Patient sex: F
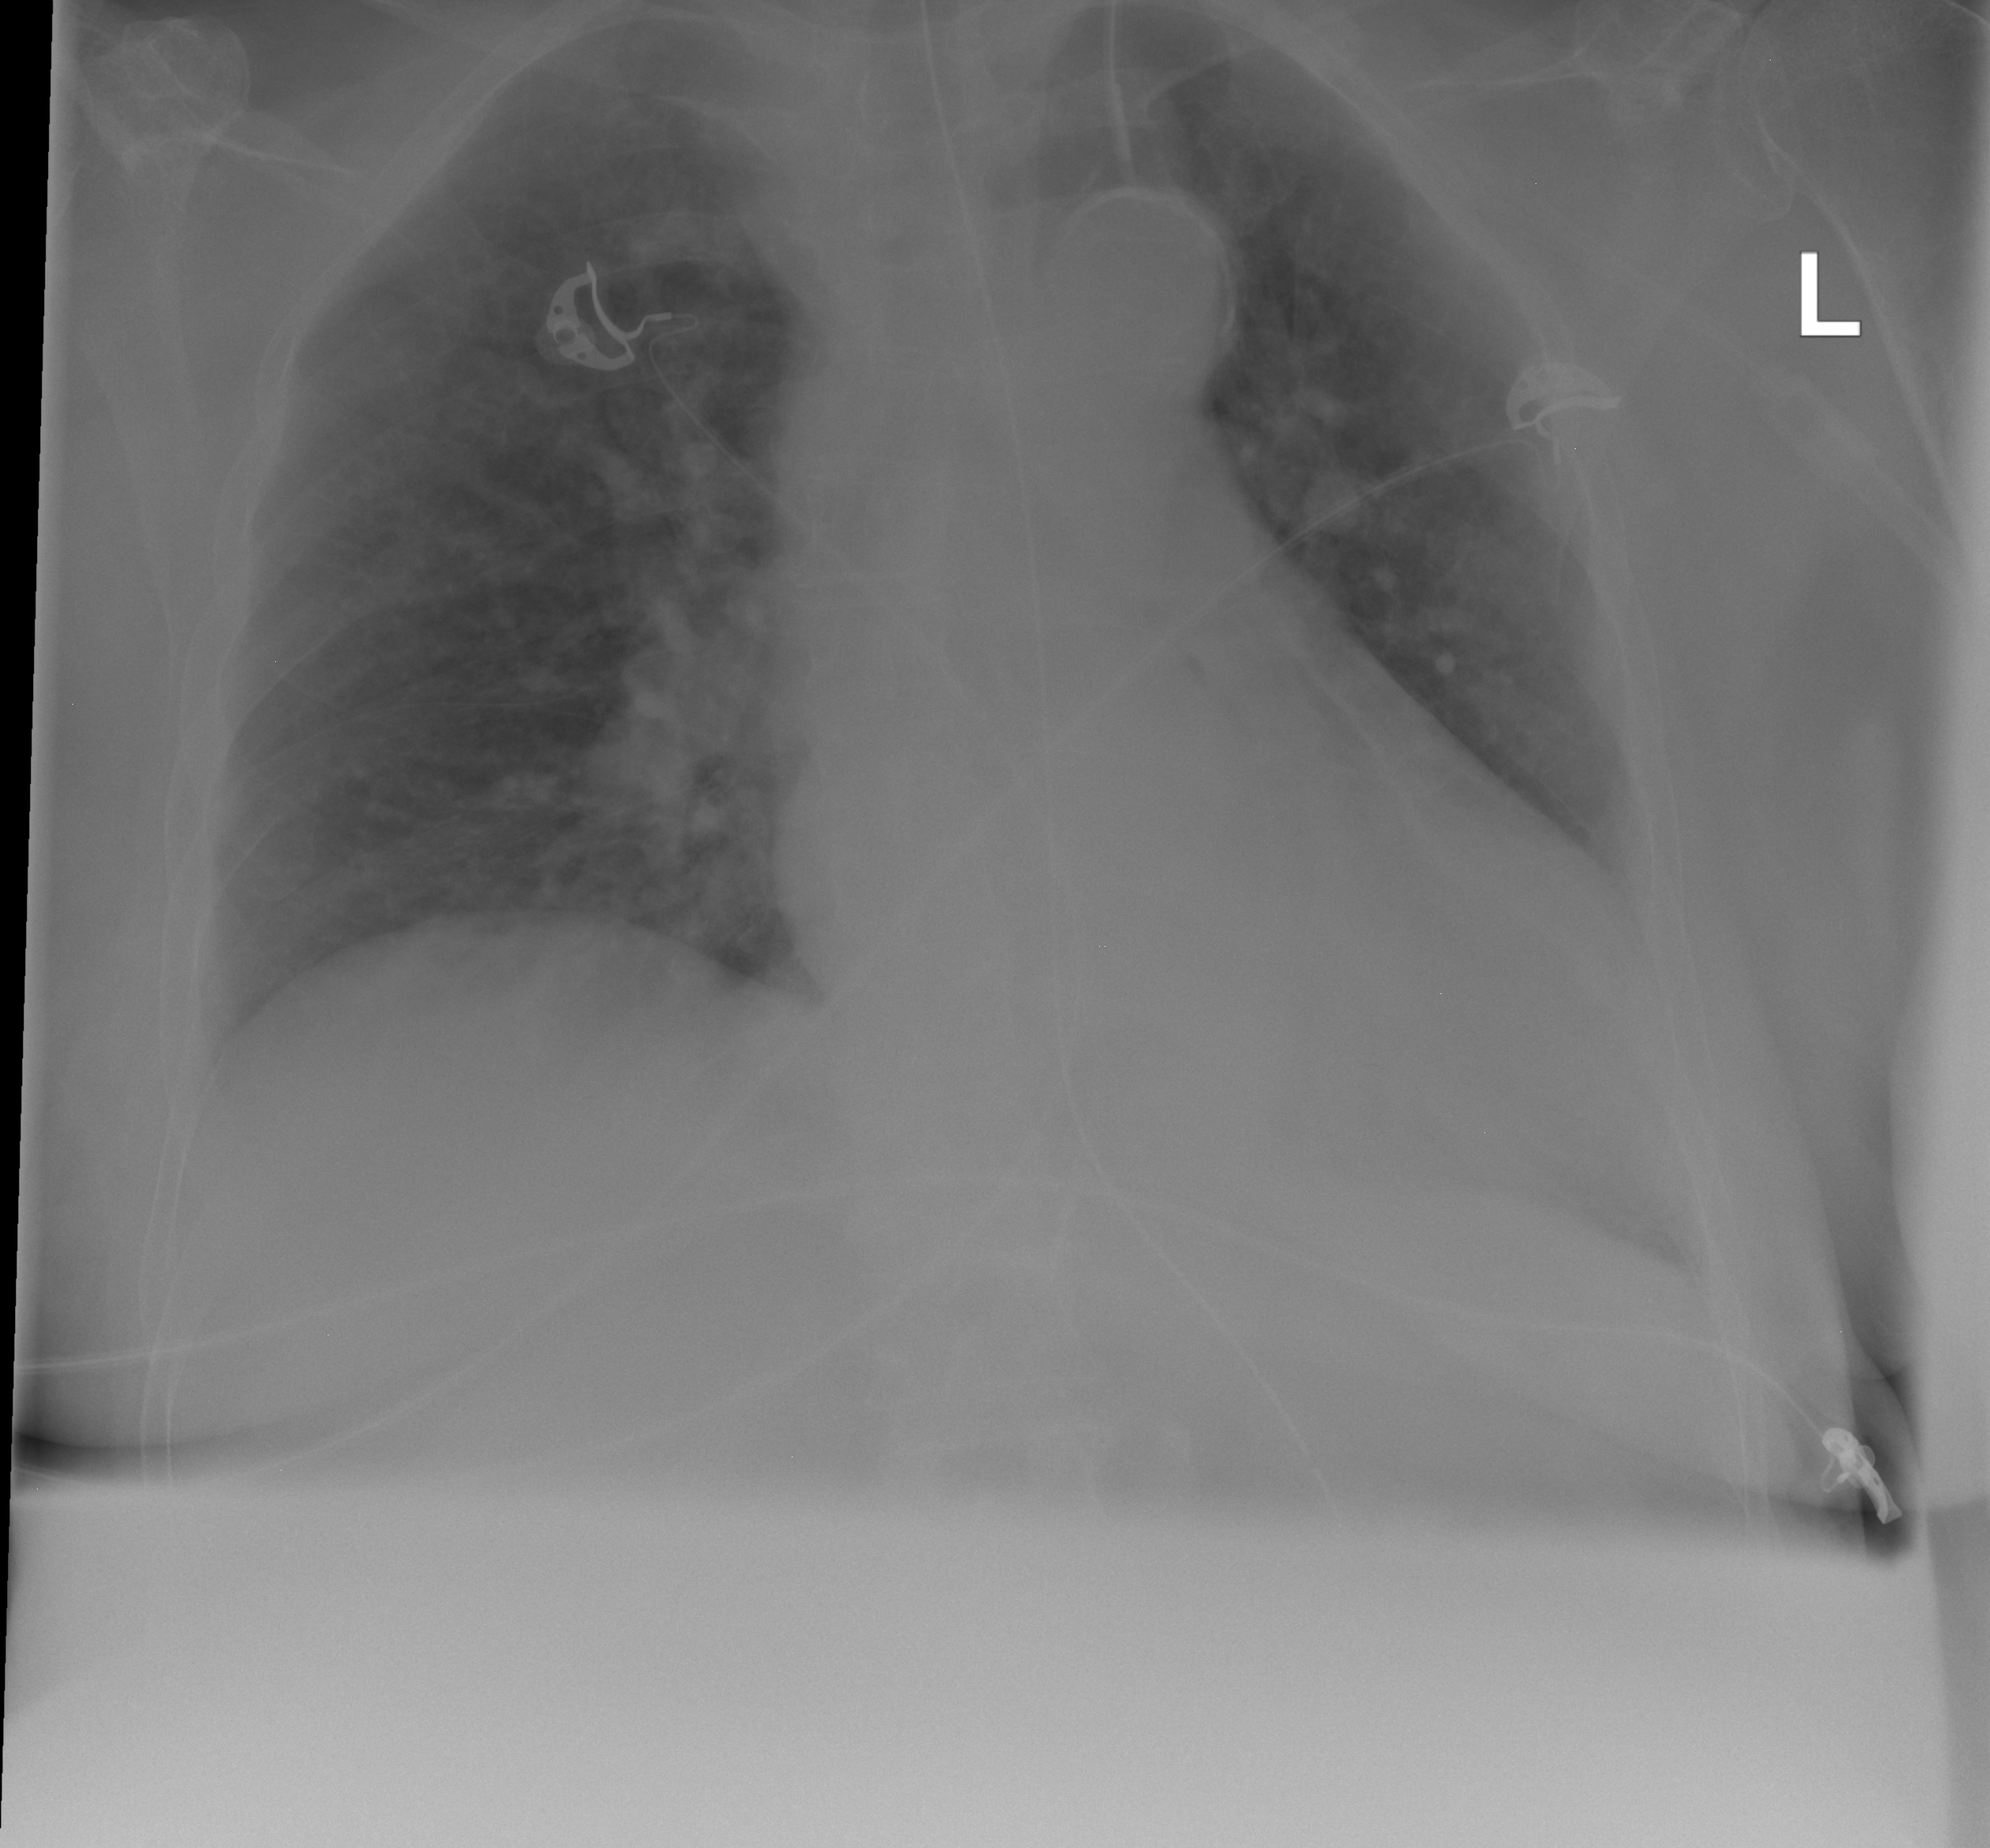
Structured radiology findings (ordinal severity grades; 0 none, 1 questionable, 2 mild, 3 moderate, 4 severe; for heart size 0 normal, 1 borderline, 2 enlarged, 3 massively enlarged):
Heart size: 2
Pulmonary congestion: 1
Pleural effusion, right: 0
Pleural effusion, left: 0
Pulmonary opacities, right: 2
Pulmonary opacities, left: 2
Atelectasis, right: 0
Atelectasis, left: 0